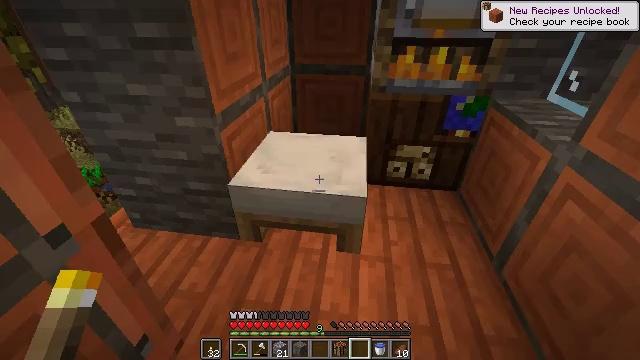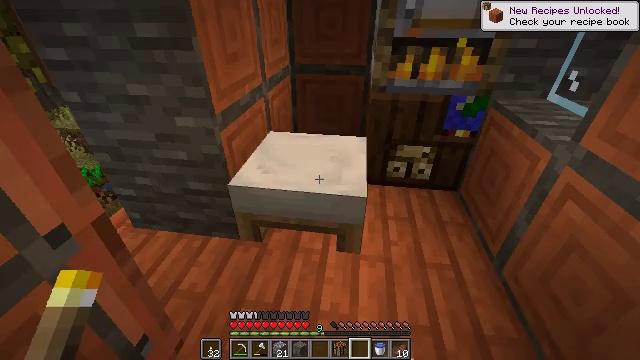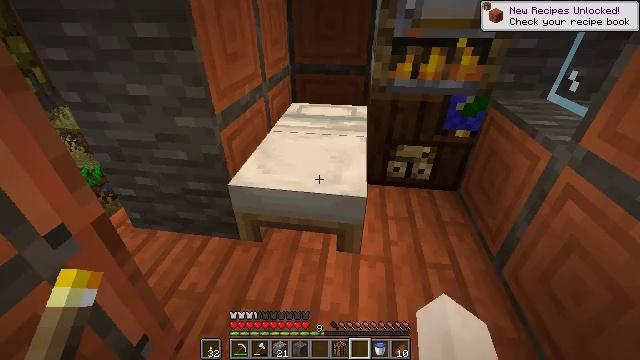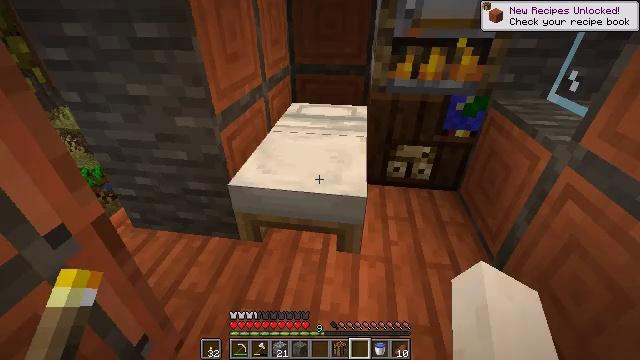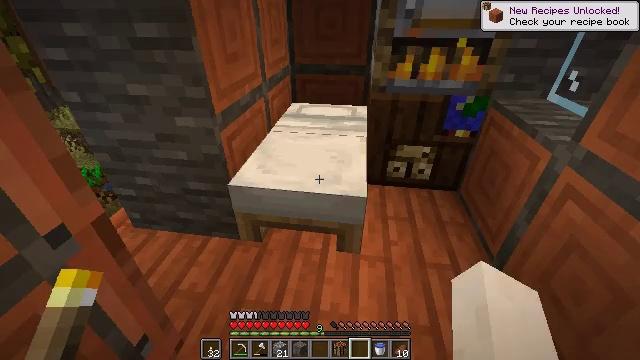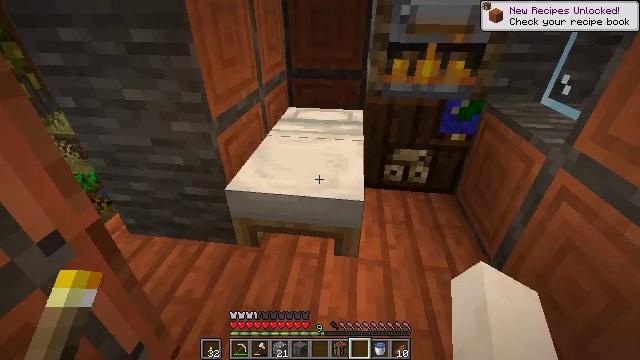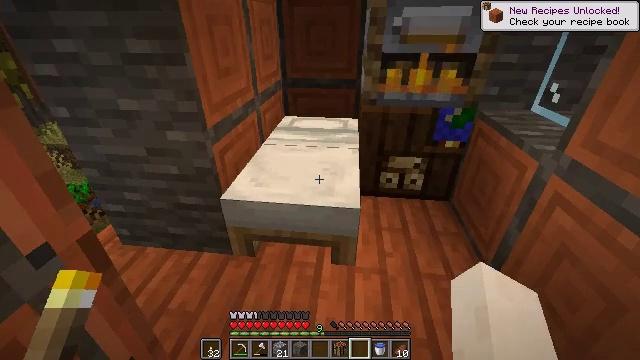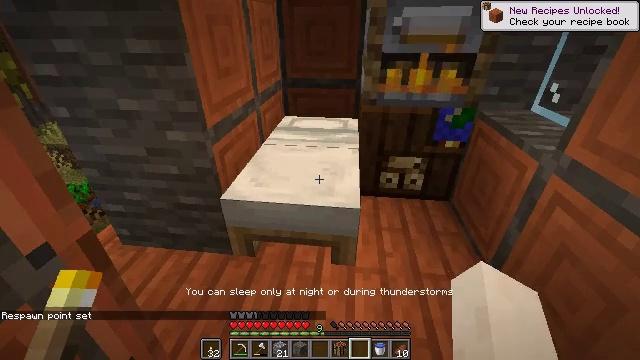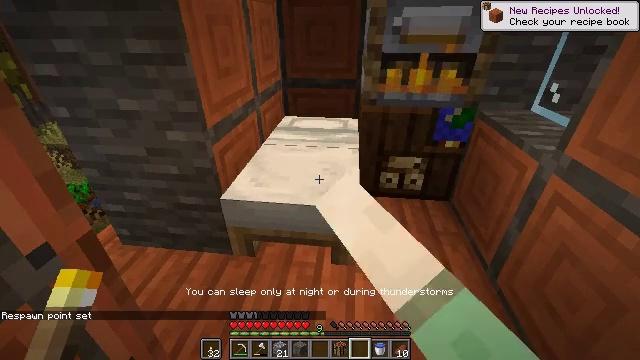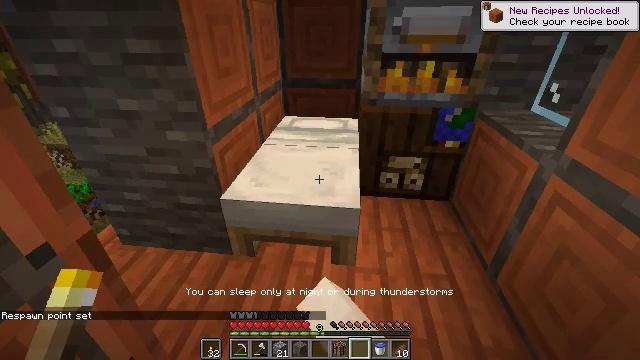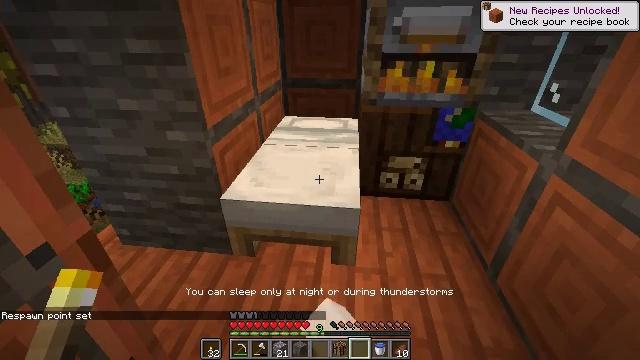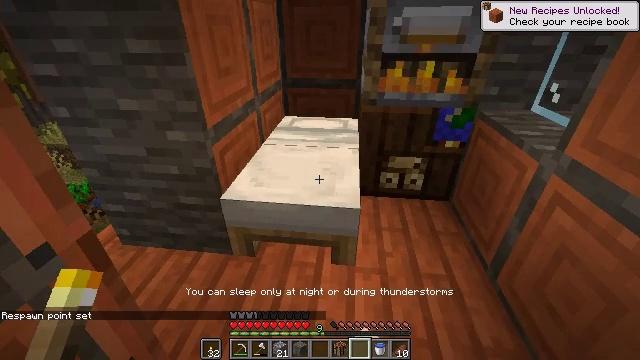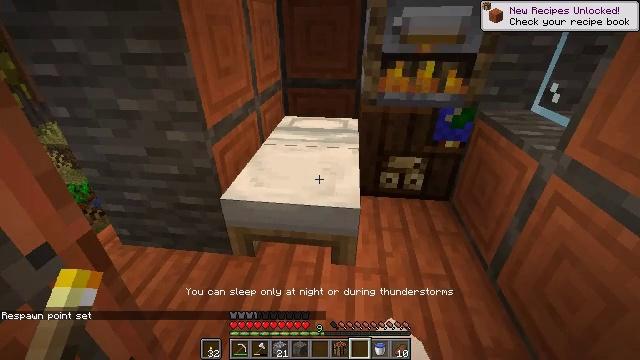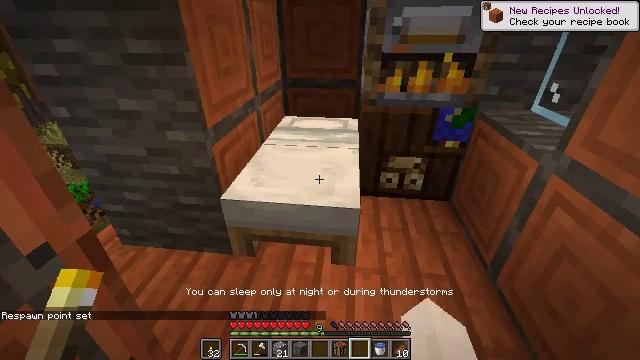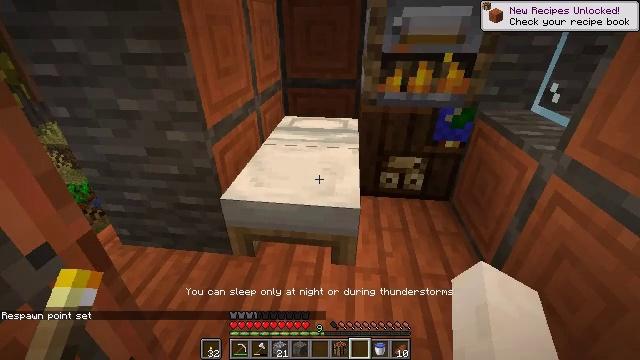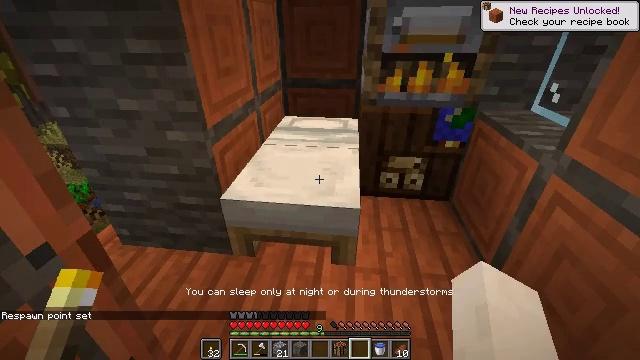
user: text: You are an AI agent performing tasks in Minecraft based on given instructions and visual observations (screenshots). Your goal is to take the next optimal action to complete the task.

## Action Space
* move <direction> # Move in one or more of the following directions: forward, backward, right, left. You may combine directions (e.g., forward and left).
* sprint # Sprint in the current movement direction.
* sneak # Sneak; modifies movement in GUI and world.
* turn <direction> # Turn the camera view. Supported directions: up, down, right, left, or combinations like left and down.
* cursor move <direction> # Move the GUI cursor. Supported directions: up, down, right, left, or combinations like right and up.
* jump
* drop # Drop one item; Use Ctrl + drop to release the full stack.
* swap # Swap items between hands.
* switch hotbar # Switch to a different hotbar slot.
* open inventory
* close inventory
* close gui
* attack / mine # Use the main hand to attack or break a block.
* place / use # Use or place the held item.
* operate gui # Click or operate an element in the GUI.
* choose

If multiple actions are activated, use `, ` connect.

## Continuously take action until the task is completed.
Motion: motion action
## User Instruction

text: Collect the acacia slab into your inventory.
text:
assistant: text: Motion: no_op
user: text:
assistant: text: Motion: use / place
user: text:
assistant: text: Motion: use / place
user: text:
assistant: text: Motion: no_op
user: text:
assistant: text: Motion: no_op
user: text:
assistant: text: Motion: turn right and up
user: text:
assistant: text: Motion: no_op
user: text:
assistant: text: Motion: no_op
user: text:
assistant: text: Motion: no_op
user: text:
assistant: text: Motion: no_op
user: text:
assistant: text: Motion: no_op
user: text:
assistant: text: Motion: no_op
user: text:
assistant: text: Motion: no_op
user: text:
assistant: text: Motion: no_op
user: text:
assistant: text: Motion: no_op
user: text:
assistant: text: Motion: no_op
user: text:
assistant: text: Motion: no_op
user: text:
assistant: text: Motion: no_op
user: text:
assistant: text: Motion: no_op
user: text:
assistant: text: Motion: no_op
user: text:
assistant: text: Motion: no_op
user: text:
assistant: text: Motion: no_op
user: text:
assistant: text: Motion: no_op
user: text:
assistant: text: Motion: move forward
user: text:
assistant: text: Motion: move forward
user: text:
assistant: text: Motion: move forward
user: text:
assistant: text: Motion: move forward
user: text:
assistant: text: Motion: no_op
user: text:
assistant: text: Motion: no_op
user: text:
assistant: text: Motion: no_op